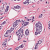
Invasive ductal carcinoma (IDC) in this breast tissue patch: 1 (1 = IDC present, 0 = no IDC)